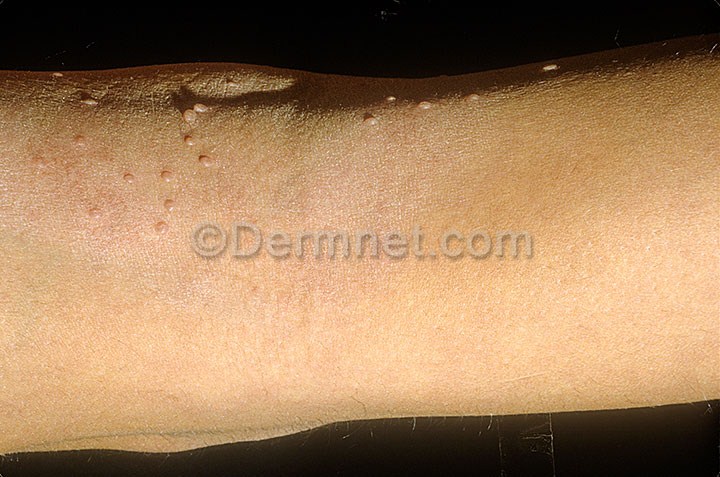
Disease: Herpes HPV and other STDs Photos